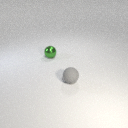
small green metal sphere behind small gray rubber sphere